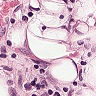
Metastatic tissue present: yes